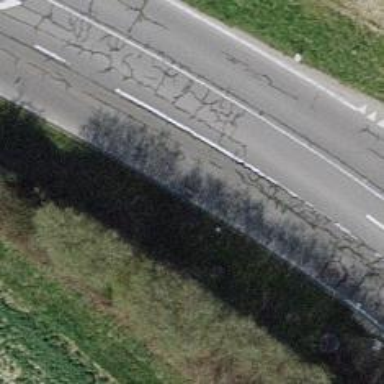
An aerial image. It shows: Tertiary road.